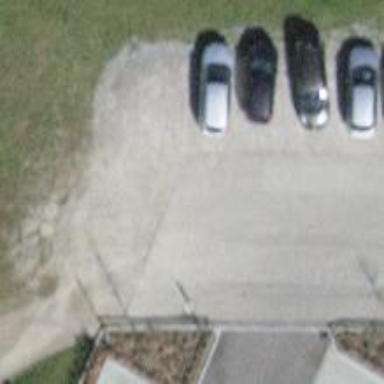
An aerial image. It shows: Road serving as parking aisle.